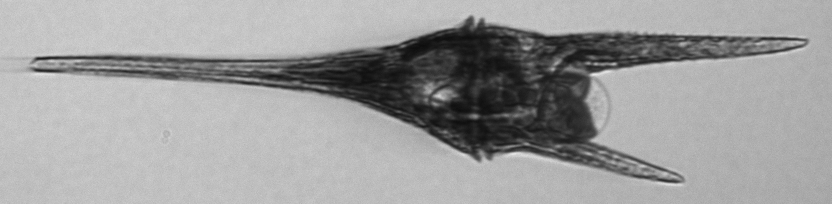
Label: Tripos_furca